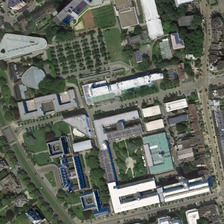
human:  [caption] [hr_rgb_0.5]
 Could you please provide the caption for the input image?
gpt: the campus consists of various of buildings and playgrounds, integrated with exuberant plants .

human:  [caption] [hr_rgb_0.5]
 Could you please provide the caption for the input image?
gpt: many buildings and green trees are in a school .

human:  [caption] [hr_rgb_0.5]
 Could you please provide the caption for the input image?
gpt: the campus consists of various of buildings and playgrounds, integrated with exuberant plants .

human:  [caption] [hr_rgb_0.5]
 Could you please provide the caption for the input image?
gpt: many buildings and green trees are in a school .

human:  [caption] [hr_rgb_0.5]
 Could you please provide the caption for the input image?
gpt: many buildings and green trees are in a school .